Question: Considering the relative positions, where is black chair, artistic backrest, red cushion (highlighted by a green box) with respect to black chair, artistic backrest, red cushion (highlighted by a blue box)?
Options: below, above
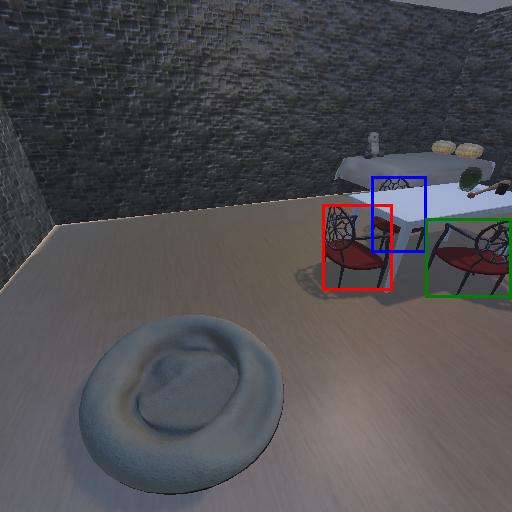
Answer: below